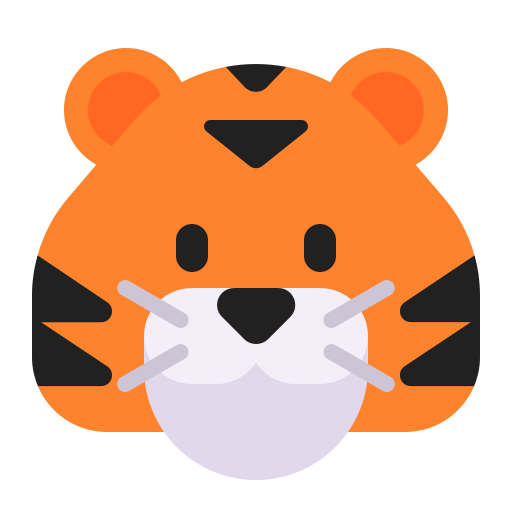
tiger face flat